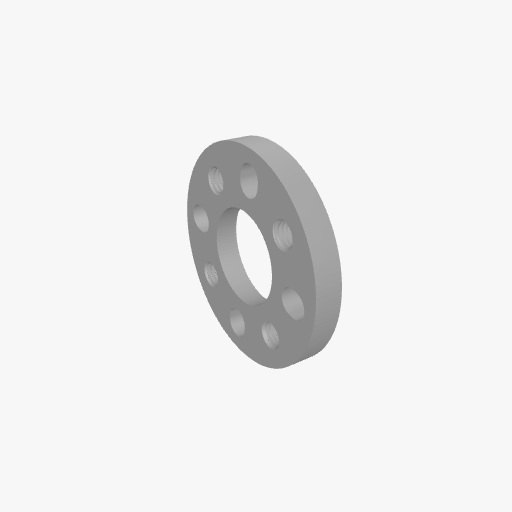
Part: CounterborePatternSpacer14